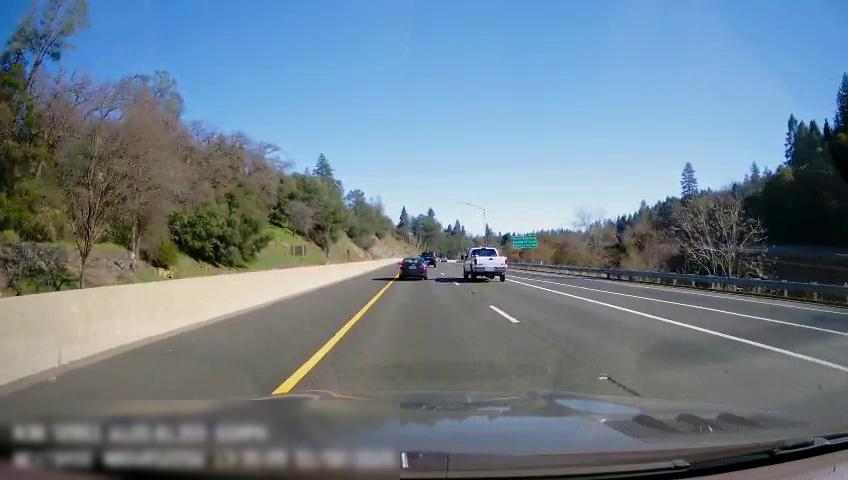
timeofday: Day
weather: Sunny
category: Drivable Space
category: Vehicles | Car
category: Vehicles | Truck
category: Vehicles | Truck
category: Vehicles | SUV
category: Lanes | Current Lane
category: Lanes | Current Lane
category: Lanes | Alternate Lane
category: Lanes | Alternate Lane
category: Lanes | Alternate Lane
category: Traffic | Signs